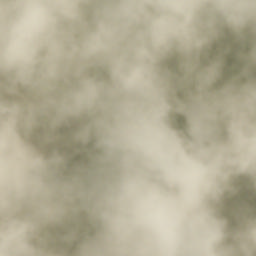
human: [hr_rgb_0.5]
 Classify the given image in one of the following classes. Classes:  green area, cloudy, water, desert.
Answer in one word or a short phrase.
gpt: cloudy